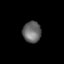
Tissue: lung
Cell type: Epithelial cells
Senescence score: 0.1444
Nuclear area (px): 381
Mean DAPI intensity: 104.36